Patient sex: F
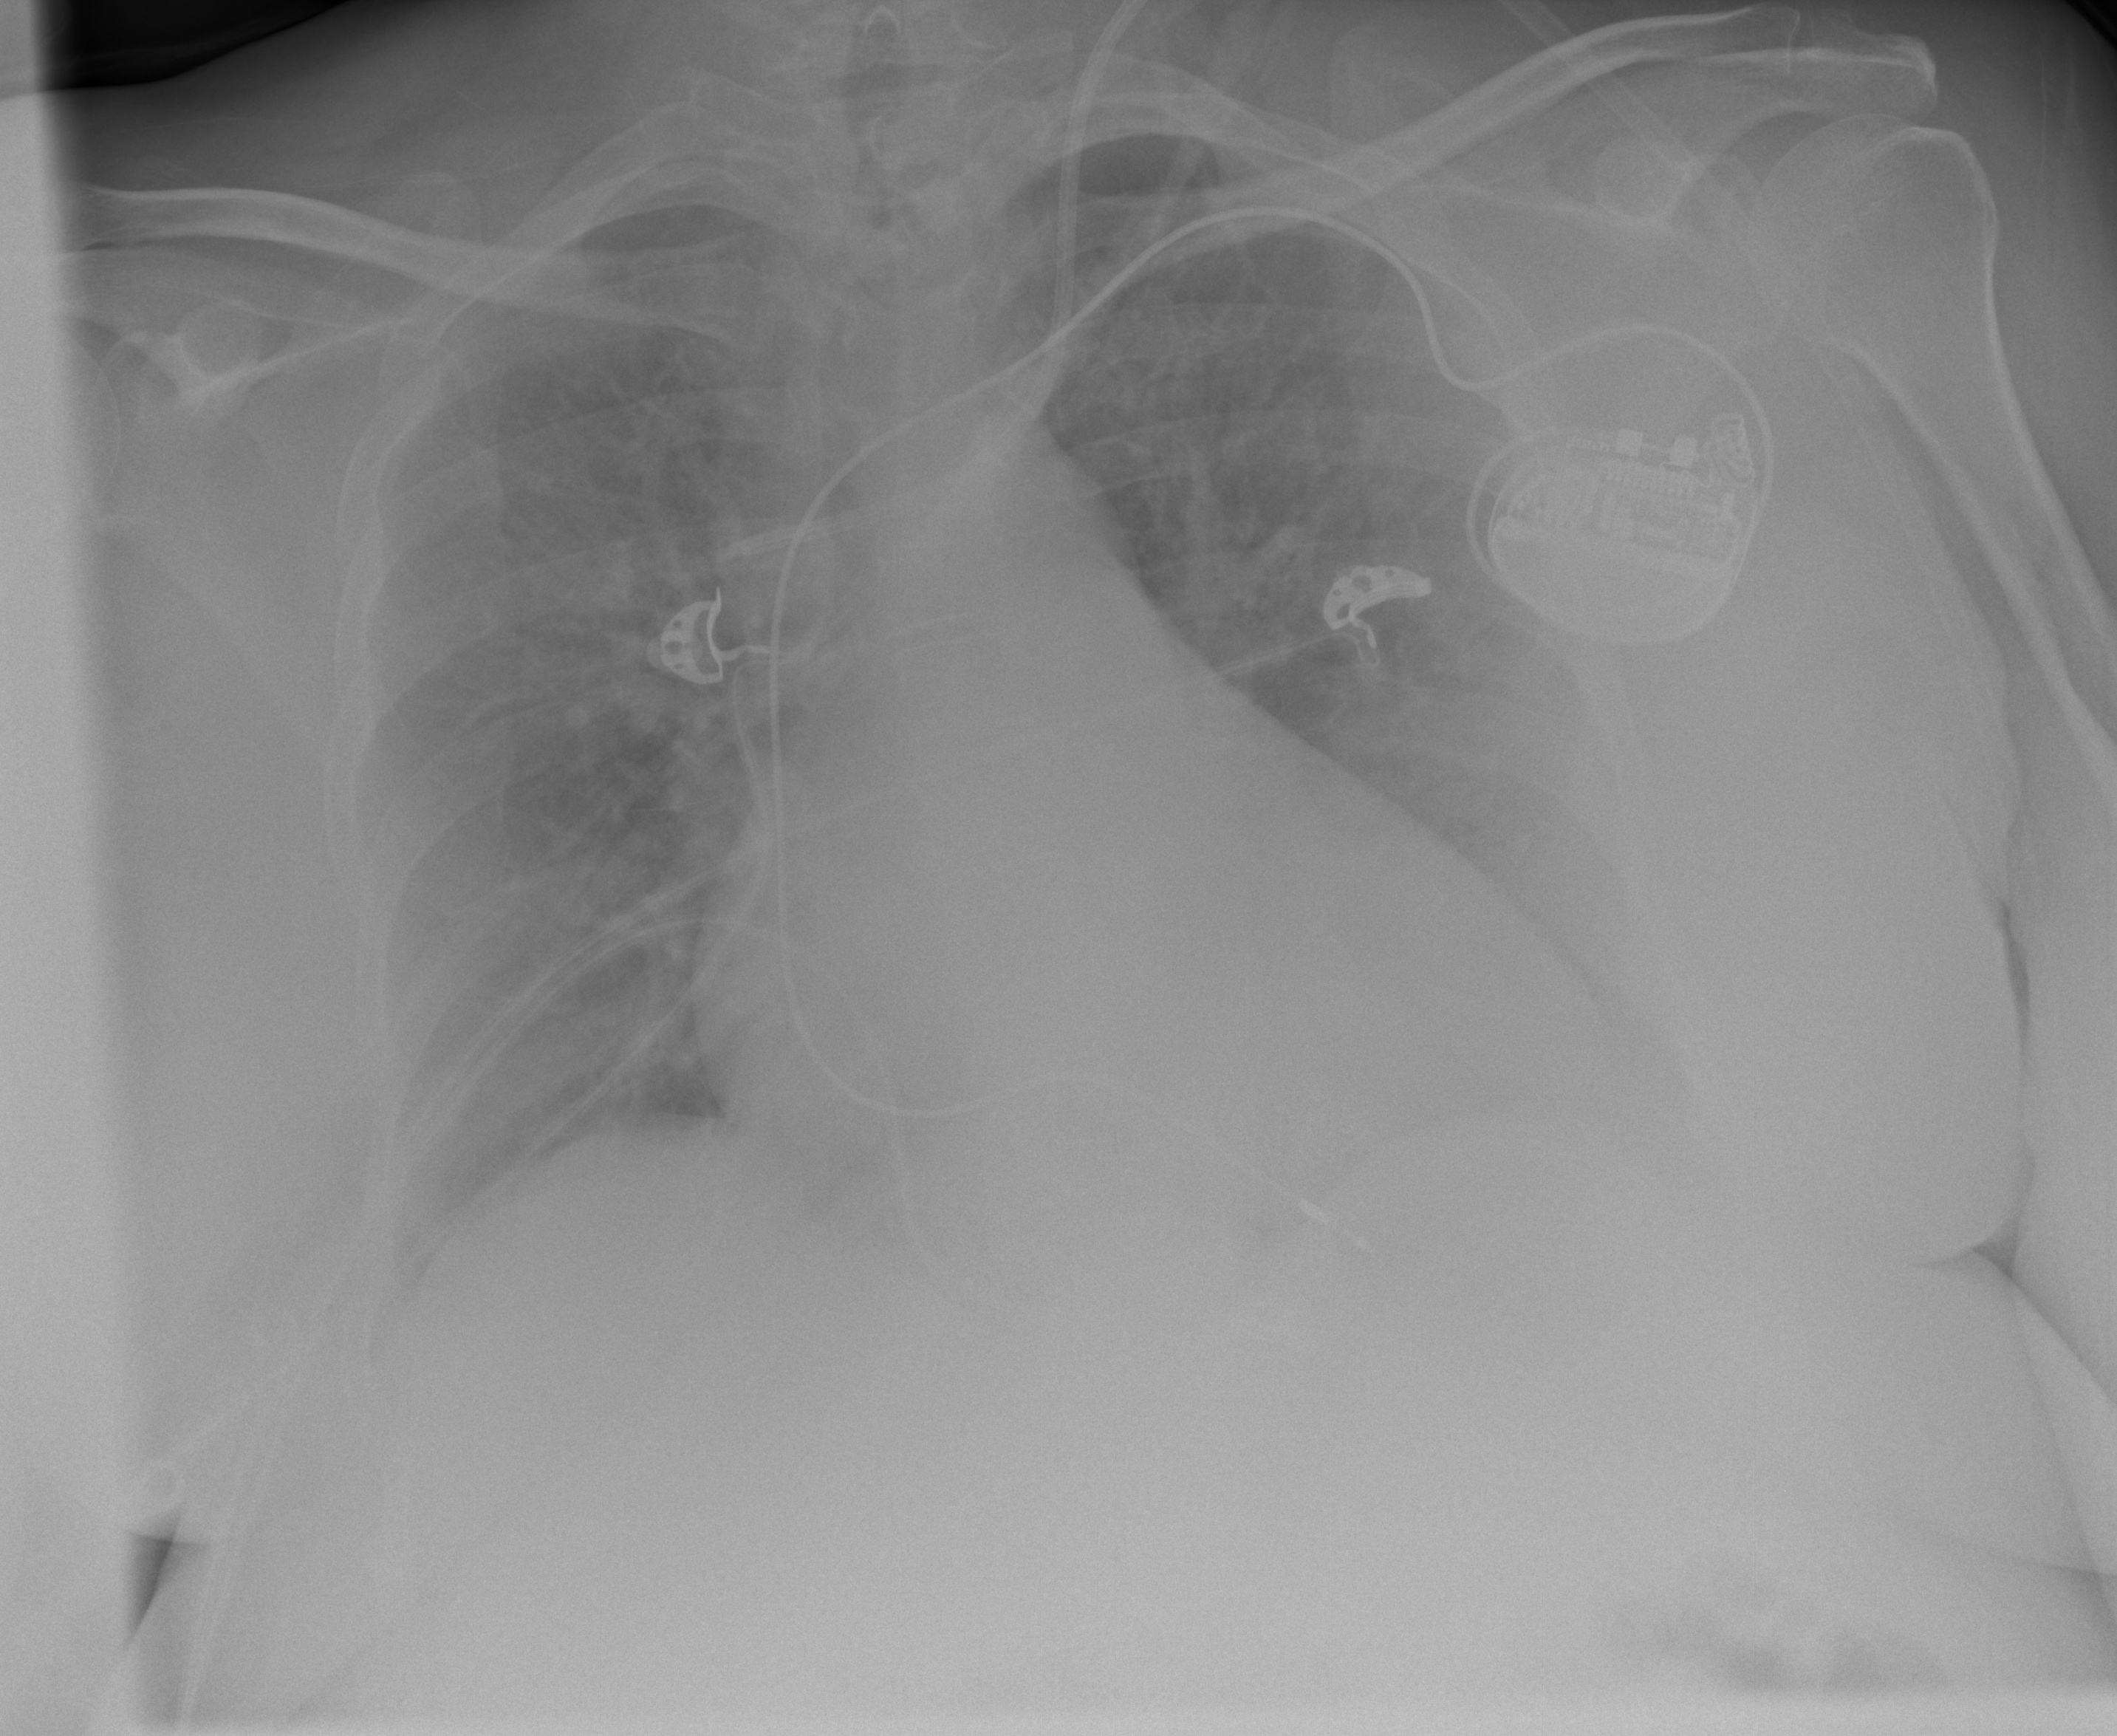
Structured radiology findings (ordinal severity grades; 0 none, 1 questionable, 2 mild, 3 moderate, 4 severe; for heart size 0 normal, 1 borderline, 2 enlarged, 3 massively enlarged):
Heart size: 2
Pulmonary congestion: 2
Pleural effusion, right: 2
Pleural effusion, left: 2
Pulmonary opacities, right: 0
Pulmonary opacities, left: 0
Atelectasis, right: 2
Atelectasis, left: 2